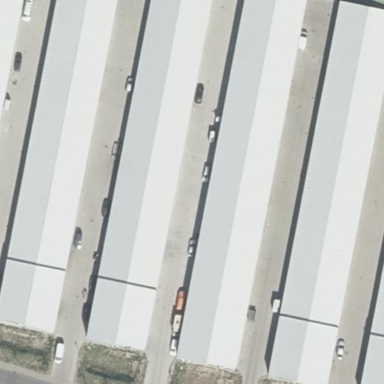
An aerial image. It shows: Commercial area with storage rental shop.